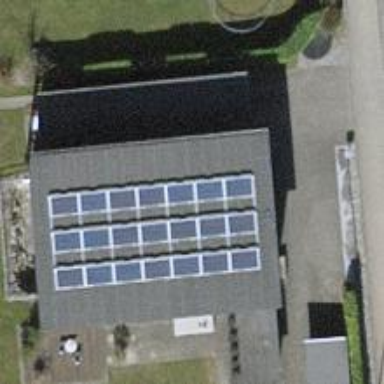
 consisting of solar photovoltaic panels."